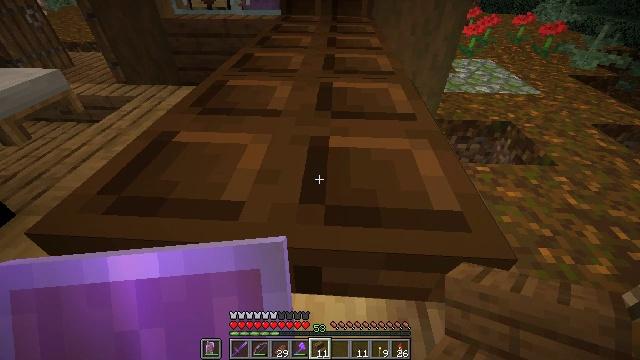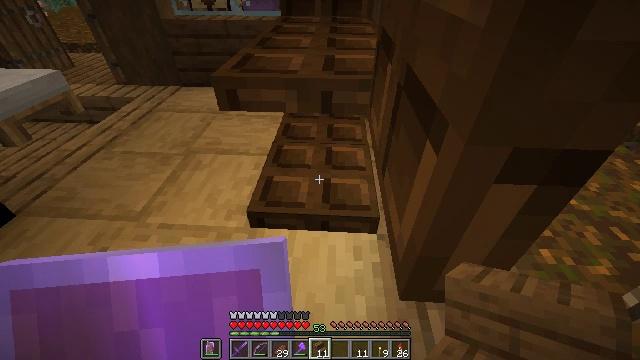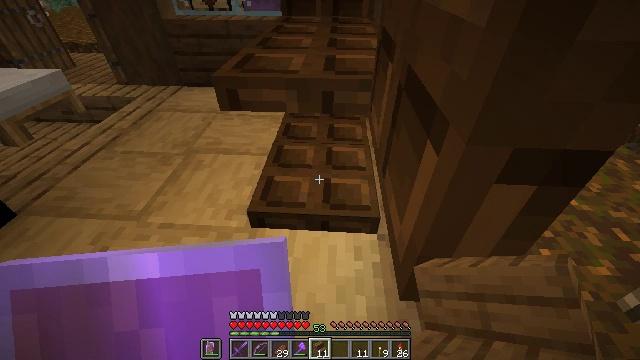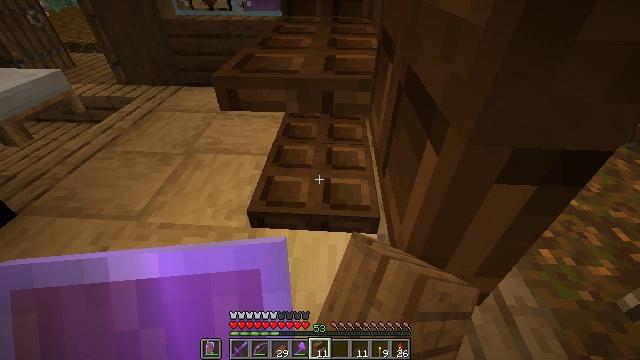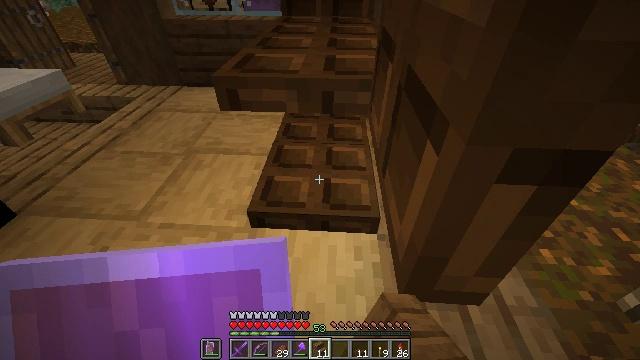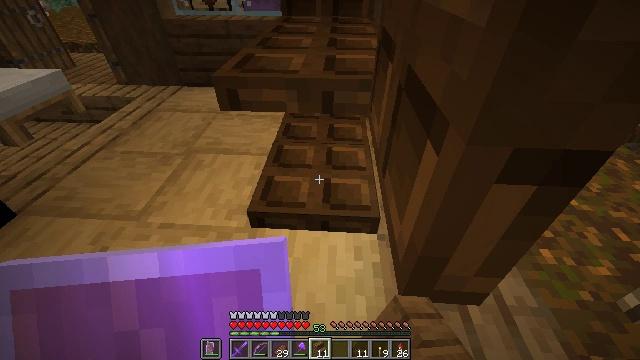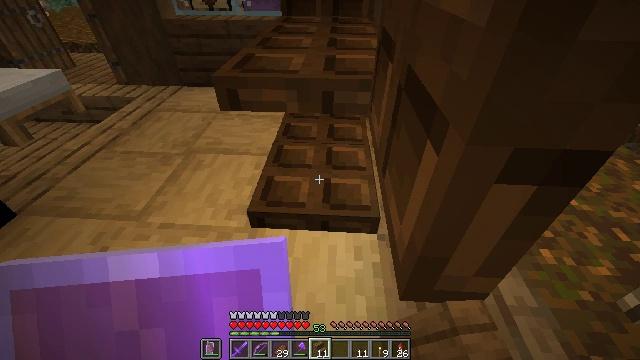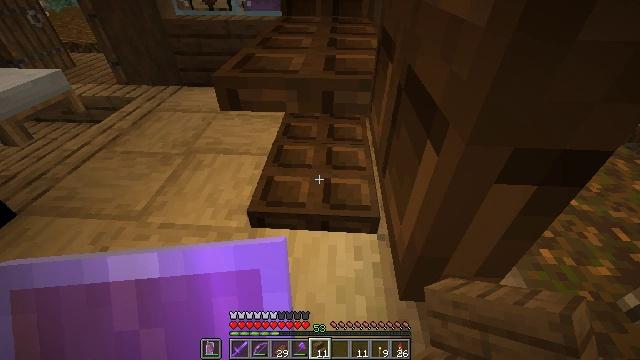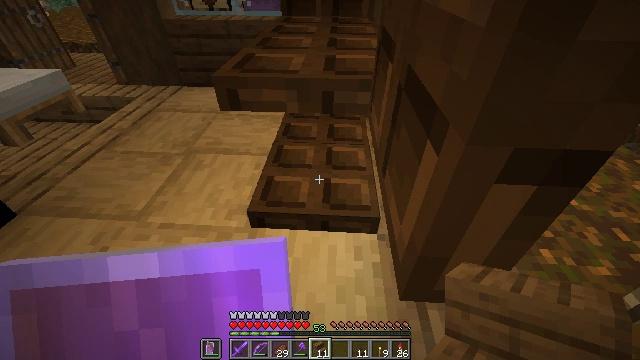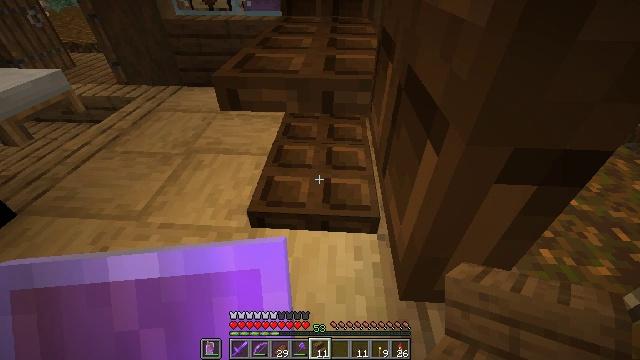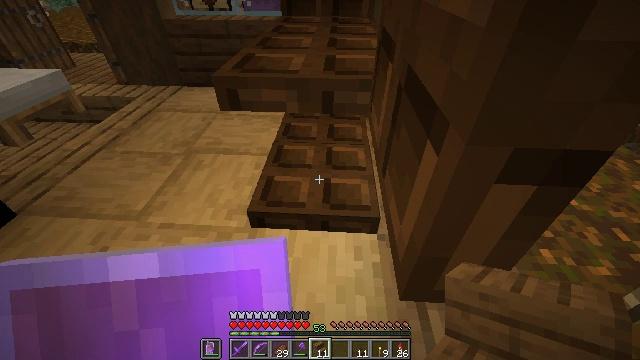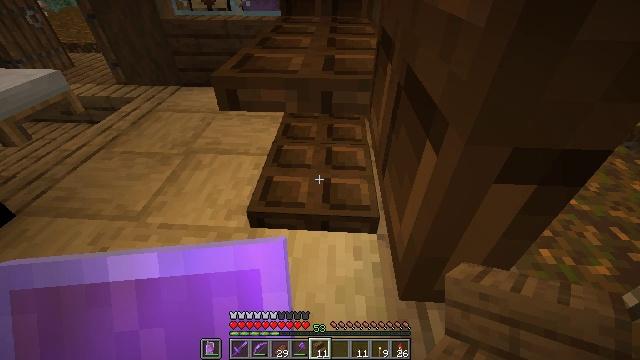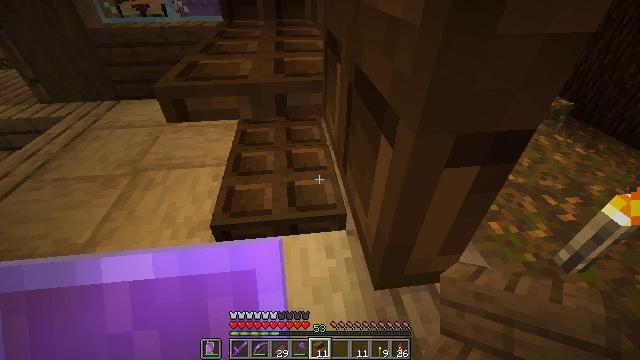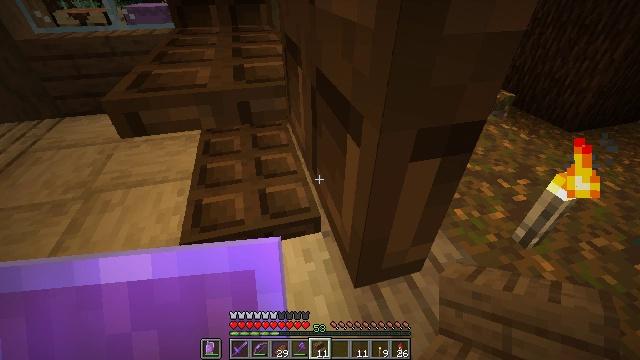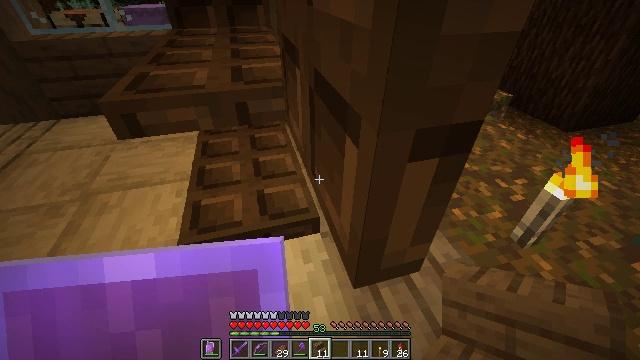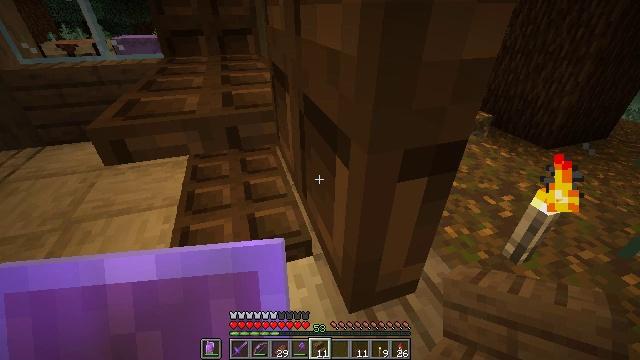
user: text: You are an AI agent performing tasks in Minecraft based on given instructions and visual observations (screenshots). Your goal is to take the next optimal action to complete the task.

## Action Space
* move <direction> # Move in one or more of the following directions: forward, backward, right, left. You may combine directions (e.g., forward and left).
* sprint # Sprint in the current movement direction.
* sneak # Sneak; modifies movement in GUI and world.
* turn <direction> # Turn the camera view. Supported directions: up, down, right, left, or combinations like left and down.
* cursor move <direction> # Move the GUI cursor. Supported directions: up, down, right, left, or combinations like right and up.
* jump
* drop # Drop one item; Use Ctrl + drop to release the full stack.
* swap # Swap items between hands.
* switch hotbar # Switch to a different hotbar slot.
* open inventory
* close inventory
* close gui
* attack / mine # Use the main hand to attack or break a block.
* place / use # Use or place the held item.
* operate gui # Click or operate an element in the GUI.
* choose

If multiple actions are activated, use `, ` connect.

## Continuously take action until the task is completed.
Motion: motion action
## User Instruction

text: Mine the dark oak trapdoor.
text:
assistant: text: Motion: use / place
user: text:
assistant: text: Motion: use / place
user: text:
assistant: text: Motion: use / place
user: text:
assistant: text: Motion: no_op
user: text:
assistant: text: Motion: no_op
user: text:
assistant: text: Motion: no_op
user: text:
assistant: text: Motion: no_op
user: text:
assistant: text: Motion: no_op
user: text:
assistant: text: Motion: no_op
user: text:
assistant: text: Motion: no_op
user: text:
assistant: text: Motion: no_op
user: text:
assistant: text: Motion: turn right
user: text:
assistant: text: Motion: turn right
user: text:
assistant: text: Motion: no_op
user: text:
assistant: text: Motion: sneak, turn right and up
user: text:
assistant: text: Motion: sneak, turn right and up
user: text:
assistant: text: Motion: sneak, turn right and up
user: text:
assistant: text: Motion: sneak, turn right and up
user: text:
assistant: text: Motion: sneak, turn up
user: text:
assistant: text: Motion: sneak
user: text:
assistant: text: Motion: sneak
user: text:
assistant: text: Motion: sneak
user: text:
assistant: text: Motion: sneak
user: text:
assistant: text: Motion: sneak
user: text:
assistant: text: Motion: sneak
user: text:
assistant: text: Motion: sneak, attack / mine
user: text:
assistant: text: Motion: sneak, attack / mine
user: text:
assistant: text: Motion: sneak, attack / mine
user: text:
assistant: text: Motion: sneak, attack / mine
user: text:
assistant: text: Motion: sneak, attack / mine